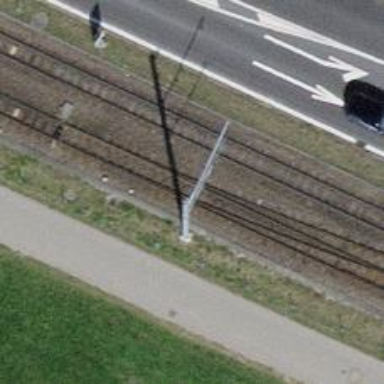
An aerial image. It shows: Narrow-gauge railway siding with contact lines for electrification. The railway block is marked as W8.